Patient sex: F
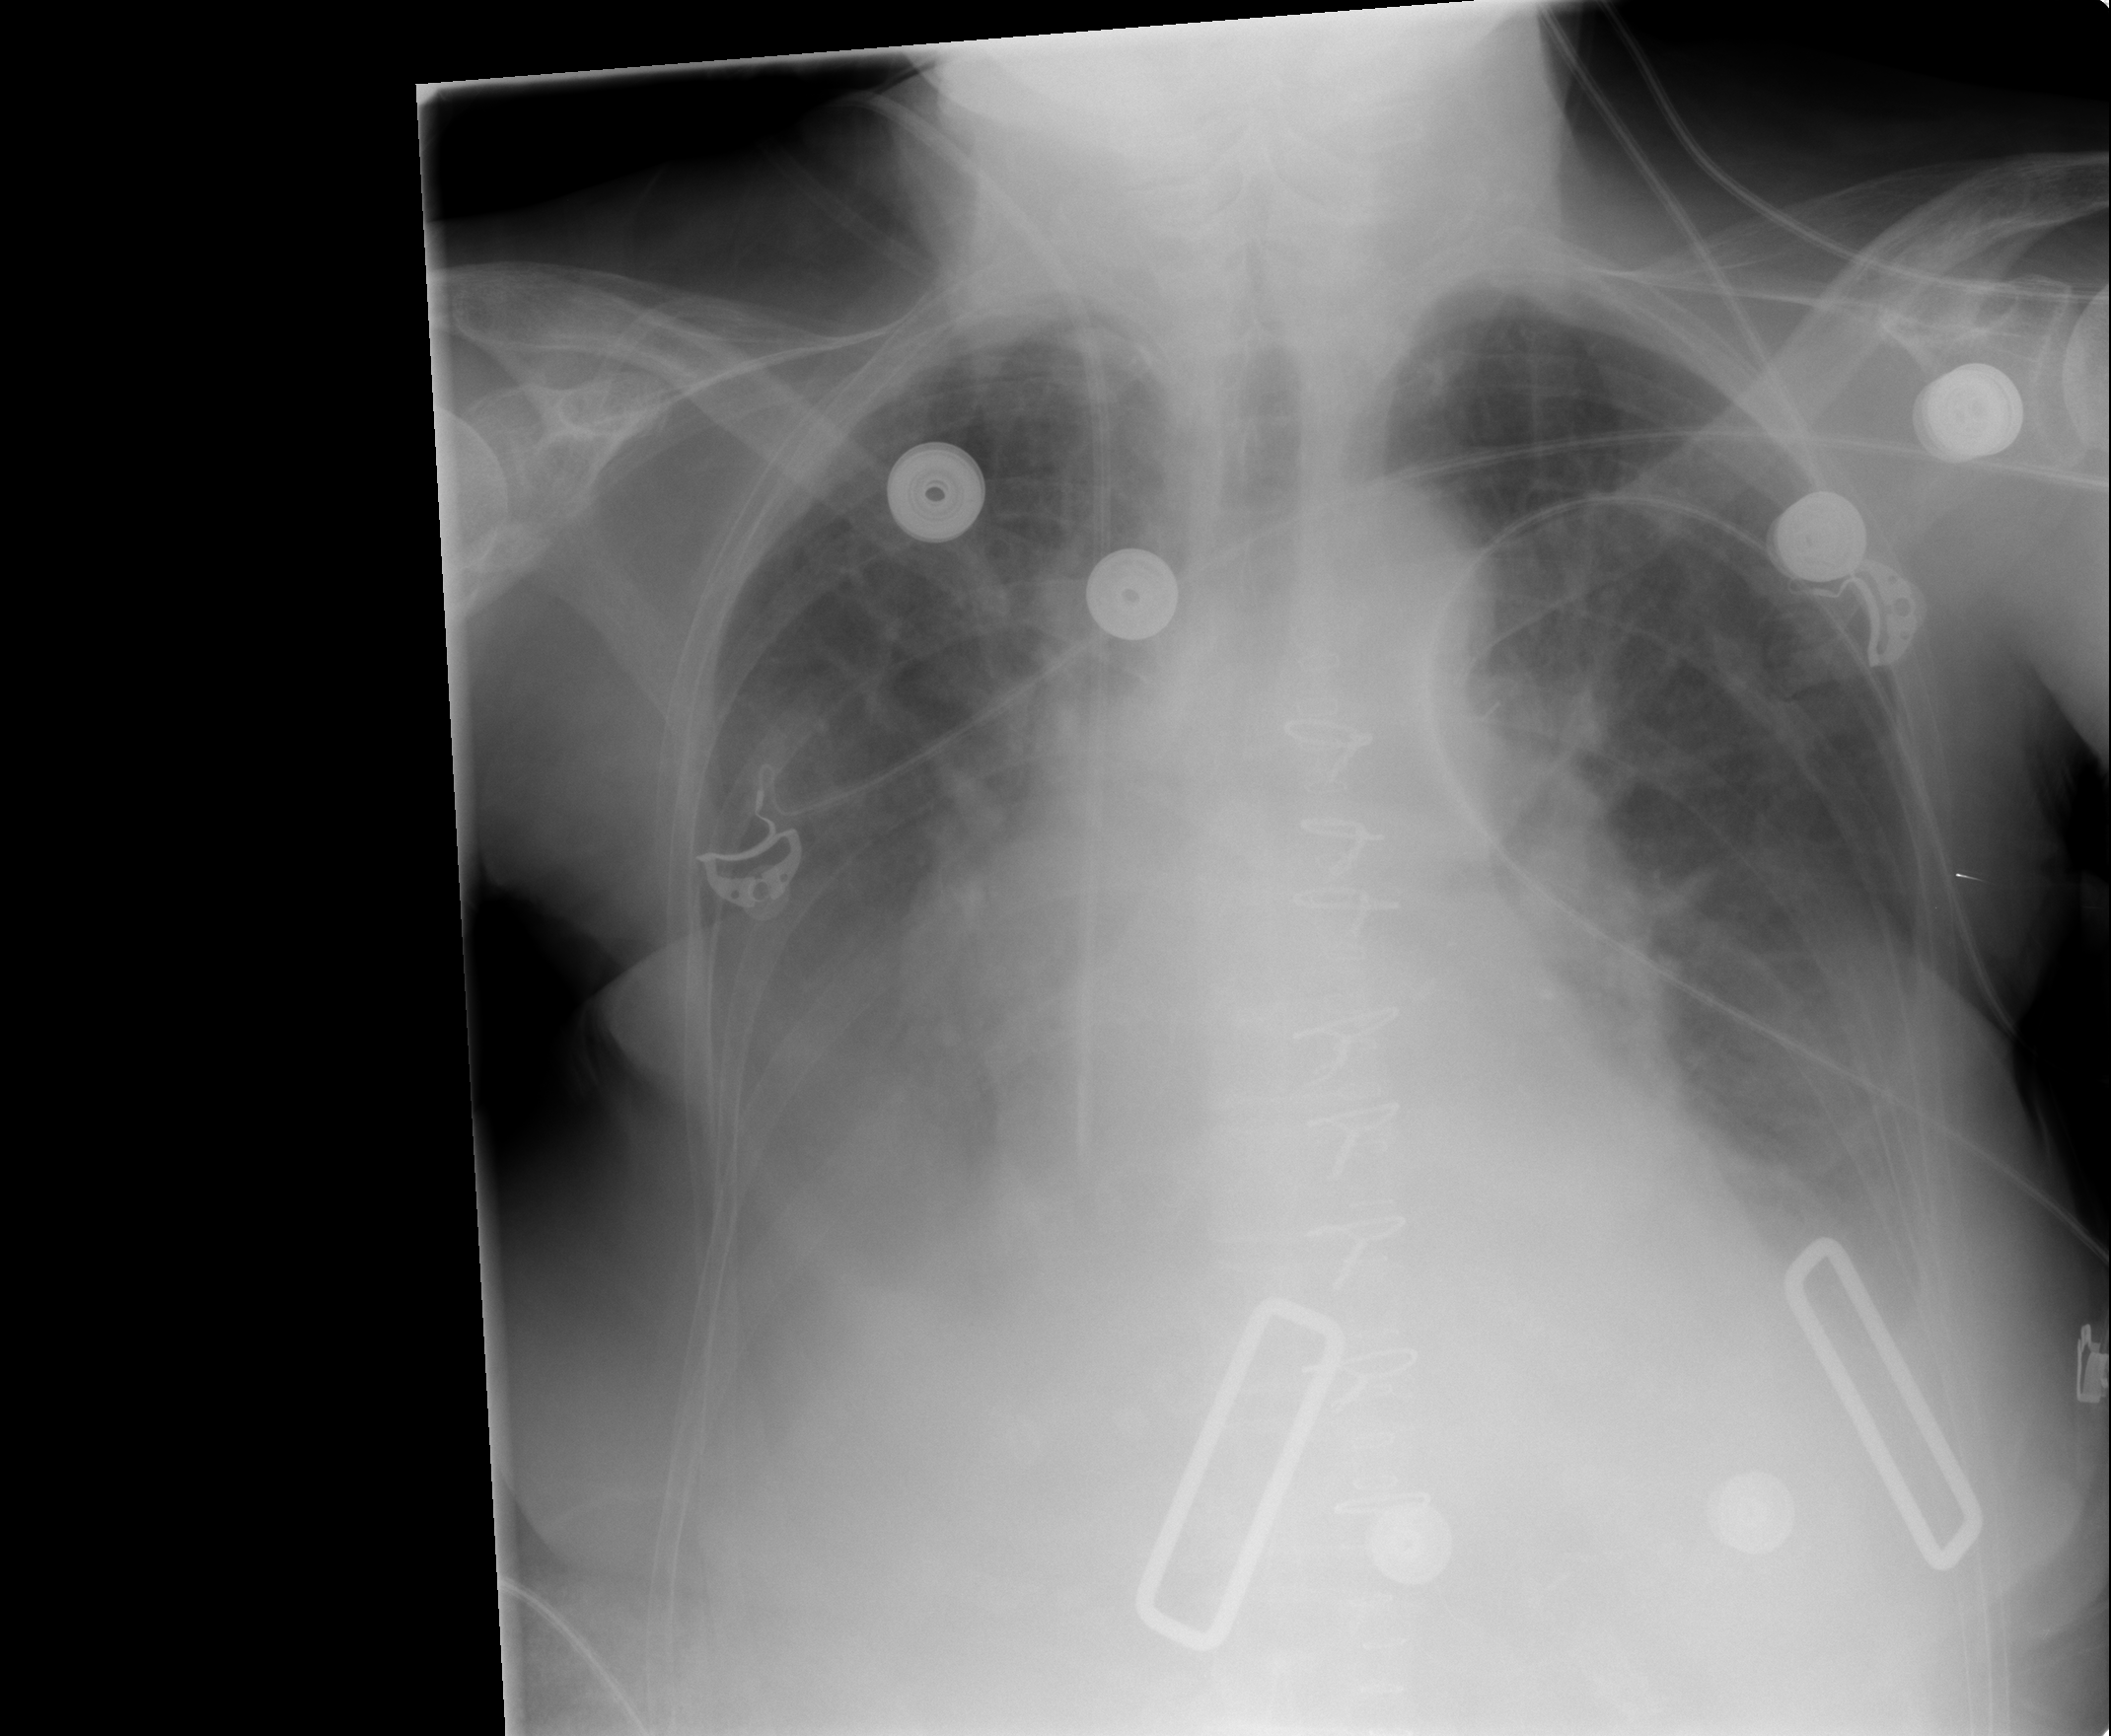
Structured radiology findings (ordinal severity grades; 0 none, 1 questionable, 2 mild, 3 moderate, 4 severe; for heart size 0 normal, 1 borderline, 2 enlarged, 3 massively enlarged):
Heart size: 1
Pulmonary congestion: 3
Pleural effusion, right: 3
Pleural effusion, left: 2
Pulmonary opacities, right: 1
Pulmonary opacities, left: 1
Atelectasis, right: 3
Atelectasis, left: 2